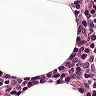
Metastatic tissue present: no